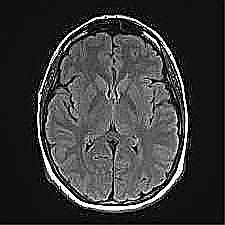
Label: notumor